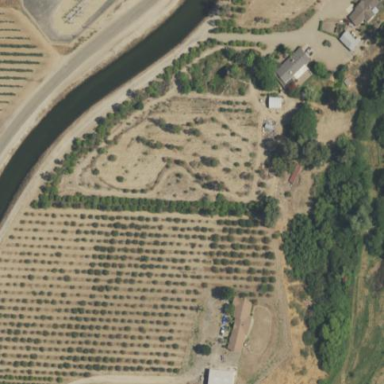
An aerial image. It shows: Beautiful orchard filled with pomegranate trees.